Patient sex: M
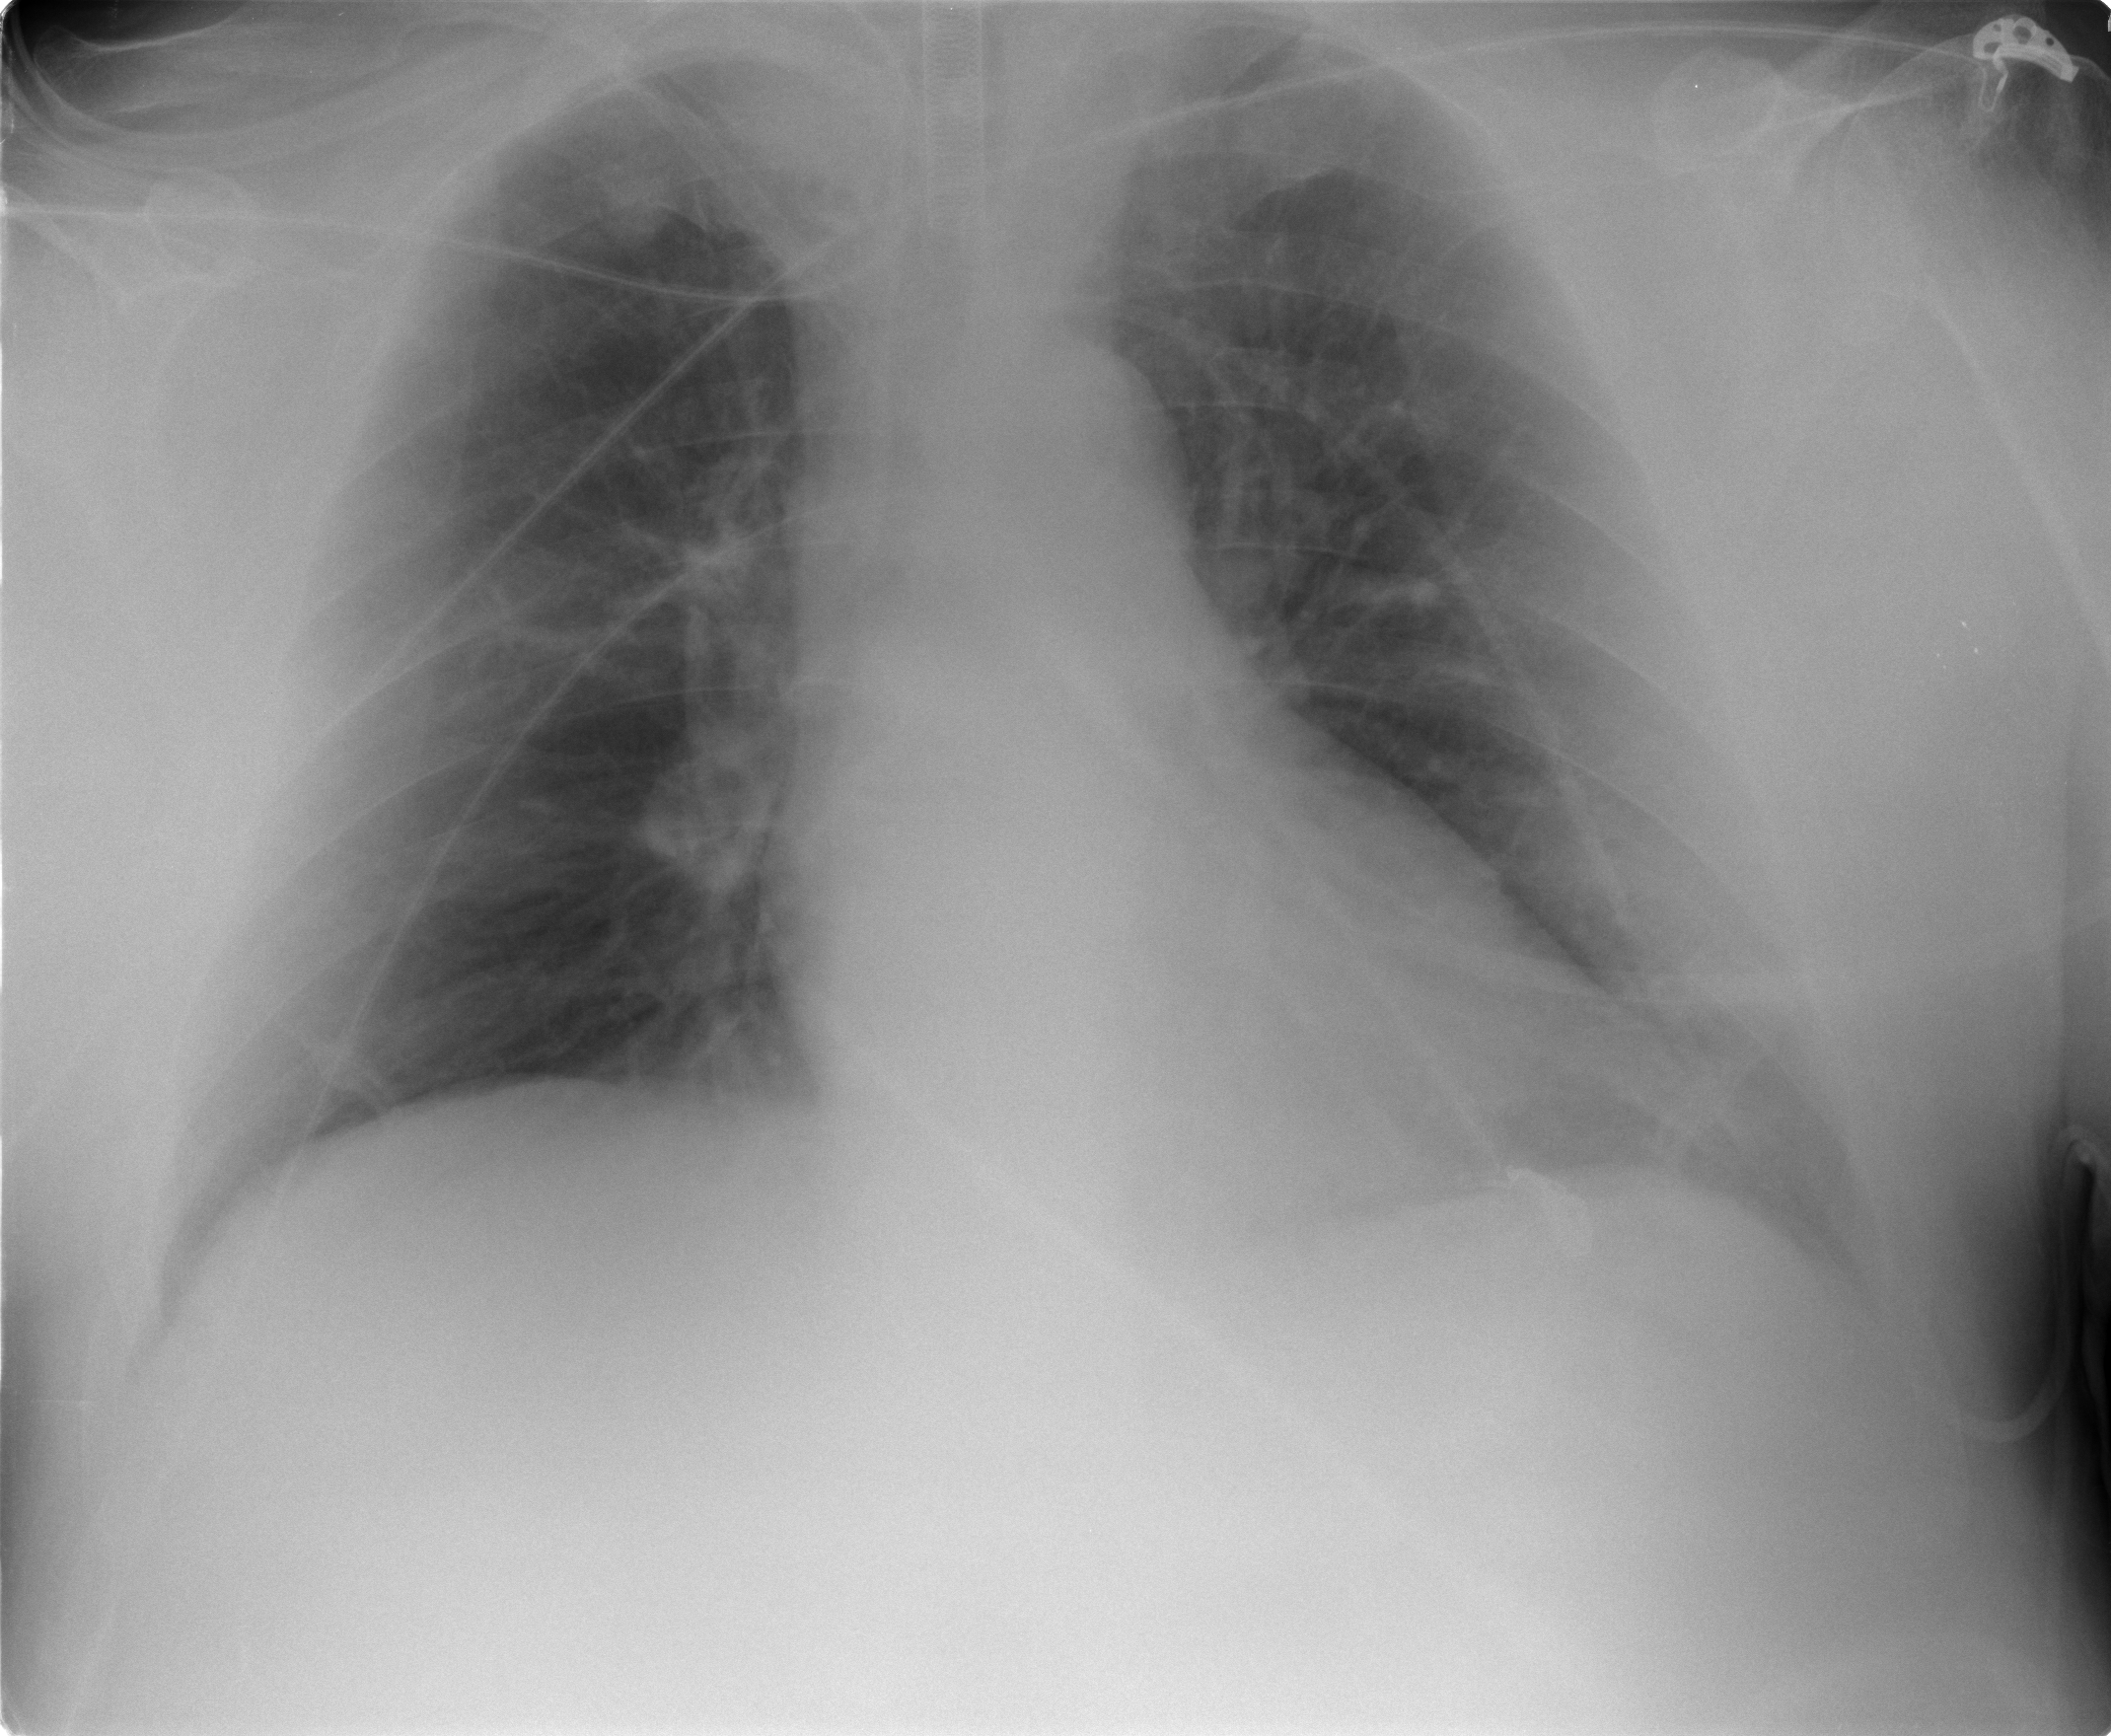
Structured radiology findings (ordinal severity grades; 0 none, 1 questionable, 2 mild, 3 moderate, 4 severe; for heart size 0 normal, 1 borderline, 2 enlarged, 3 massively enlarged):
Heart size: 0
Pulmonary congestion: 0
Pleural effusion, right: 0
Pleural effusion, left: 1
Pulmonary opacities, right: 0
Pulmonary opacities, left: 0
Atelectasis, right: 0
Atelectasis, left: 1